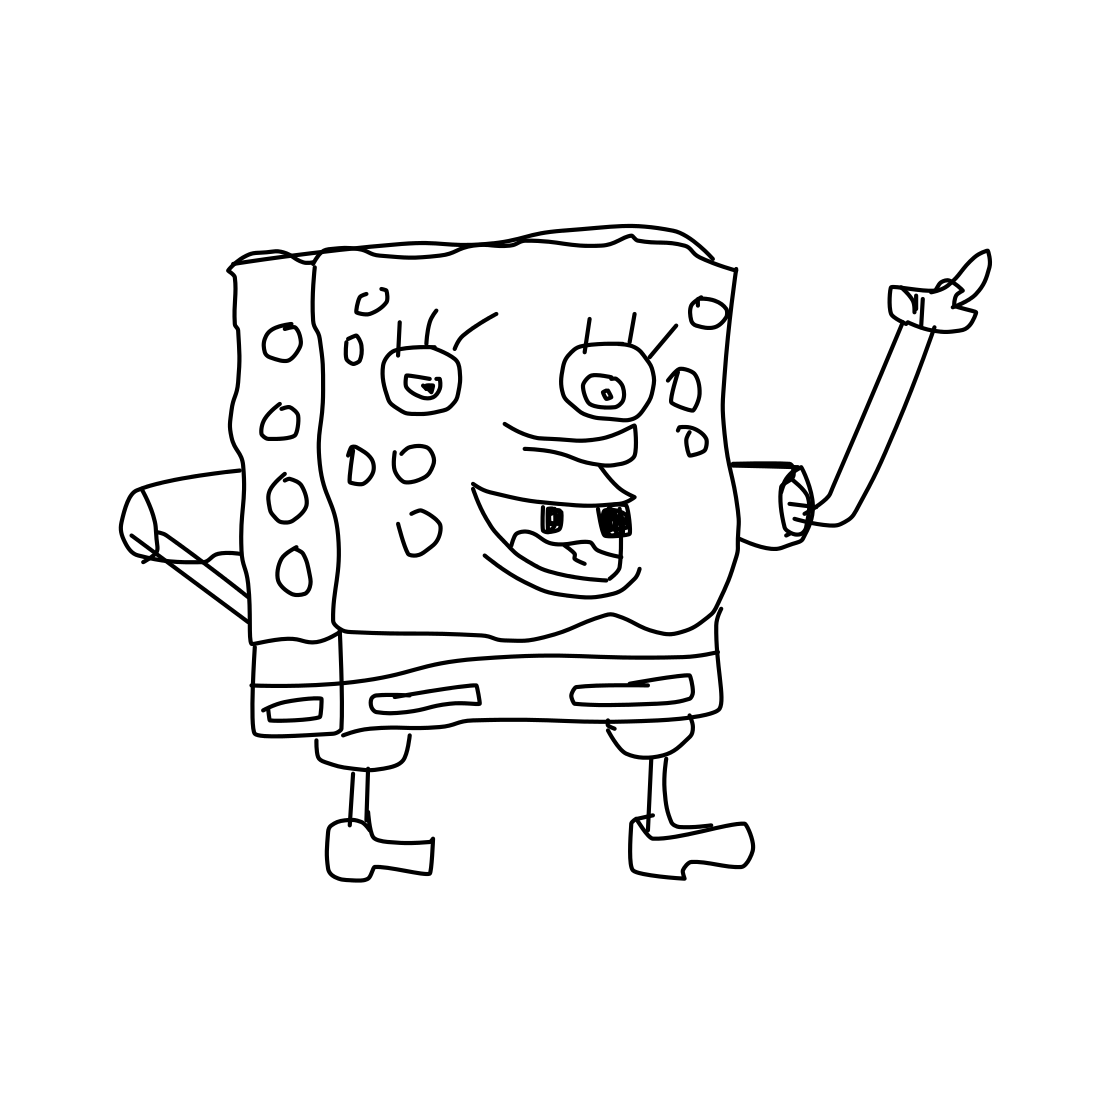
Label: sponge bob